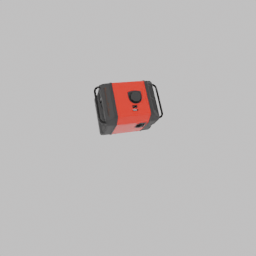
Label: electronics